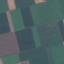
Land use / land cover: AnnualCrop